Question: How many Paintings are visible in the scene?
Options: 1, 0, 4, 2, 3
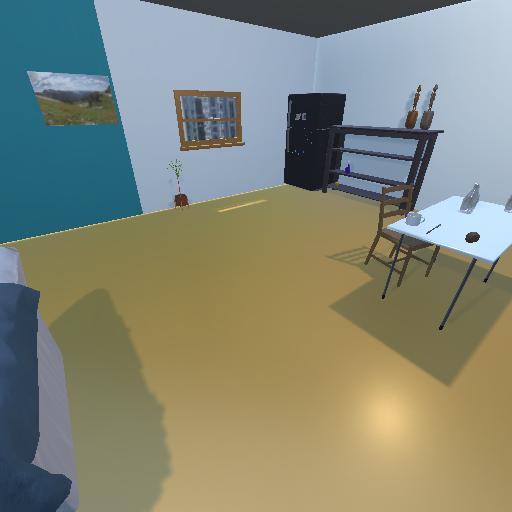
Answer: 1